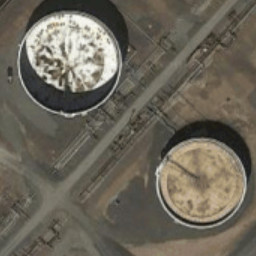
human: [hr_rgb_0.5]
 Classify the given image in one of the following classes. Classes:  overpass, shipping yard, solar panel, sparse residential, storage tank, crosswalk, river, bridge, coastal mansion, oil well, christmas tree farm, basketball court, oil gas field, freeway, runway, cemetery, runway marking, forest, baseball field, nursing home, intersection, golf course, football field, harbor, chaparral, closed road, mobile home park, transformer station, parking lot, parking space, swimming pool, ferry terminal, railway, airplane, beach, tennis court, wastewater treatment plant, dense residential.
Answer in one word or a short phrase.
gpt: storage tank